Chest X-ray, PA view. Patient: 40 years old, sex M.
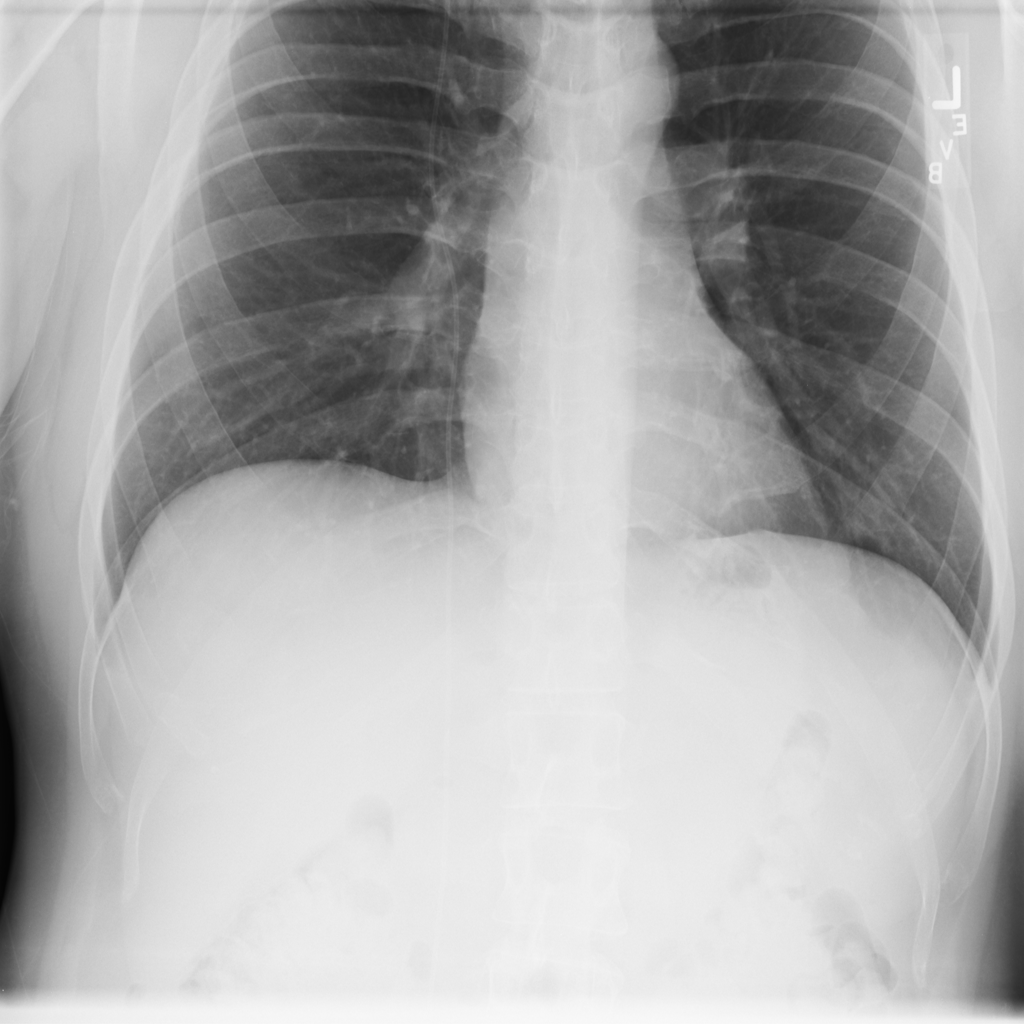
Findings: No Finding